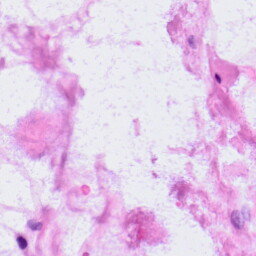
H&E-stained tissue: LymphNode